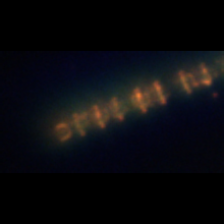
Taxon: Chaetoceros
Group: Diatoms